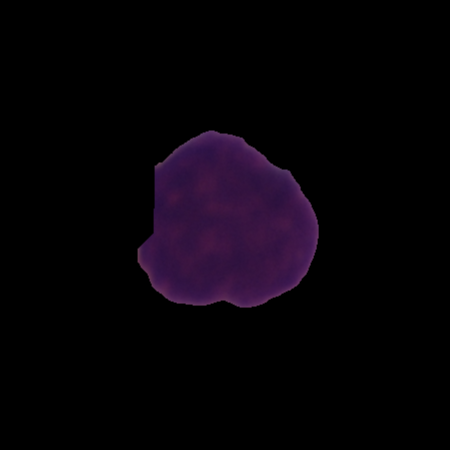
Label: healthy